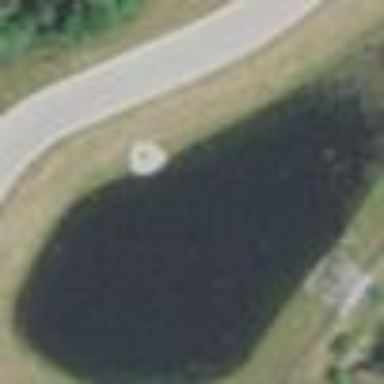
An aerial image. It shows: Pond located in basin area with natural surroundings of water.